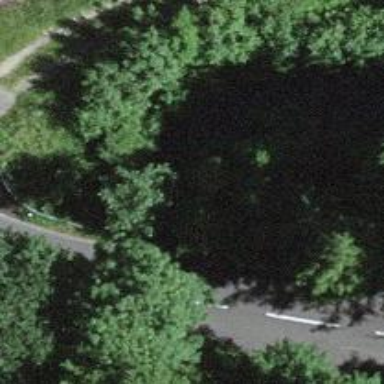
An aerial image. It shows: There is tunnel.